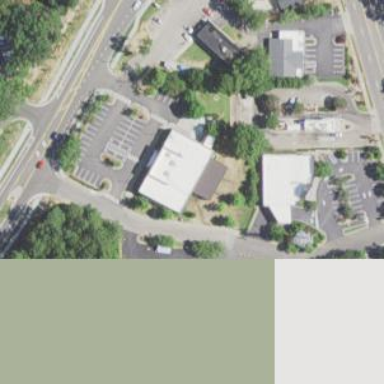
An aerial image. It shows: Retail area.